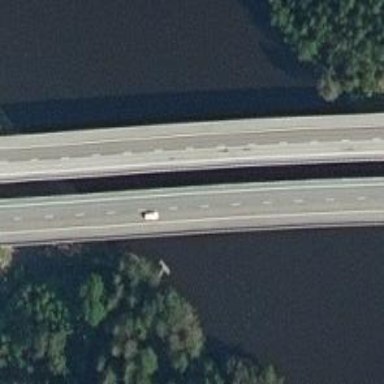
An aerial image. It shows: Asphalt bridge over motorway.